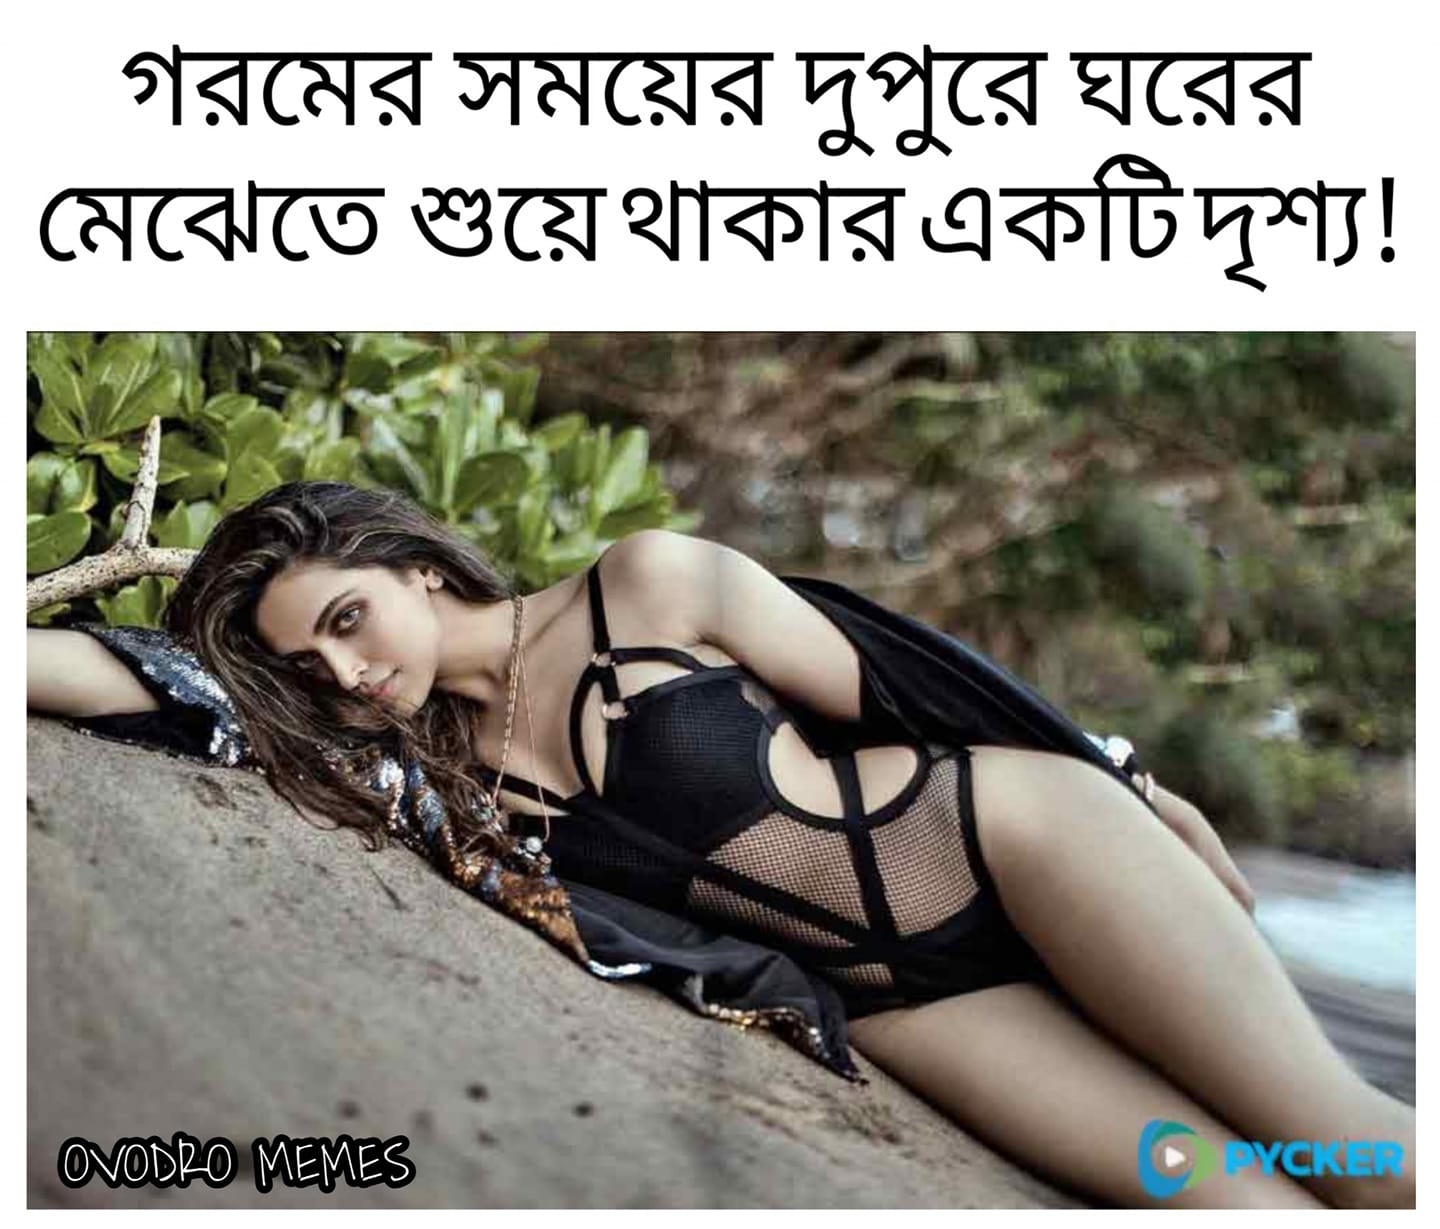
Caption: গরমের সময়ের দুপুরে ঘরের মেঝেতে শুয়ে থাকার একটি দৃশ্য  !
Label: hate